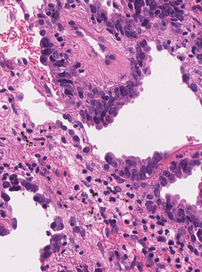
Tumor epithelial tissue: yes
Tumor-associated stroma tissue: yes
Normal tissue: no